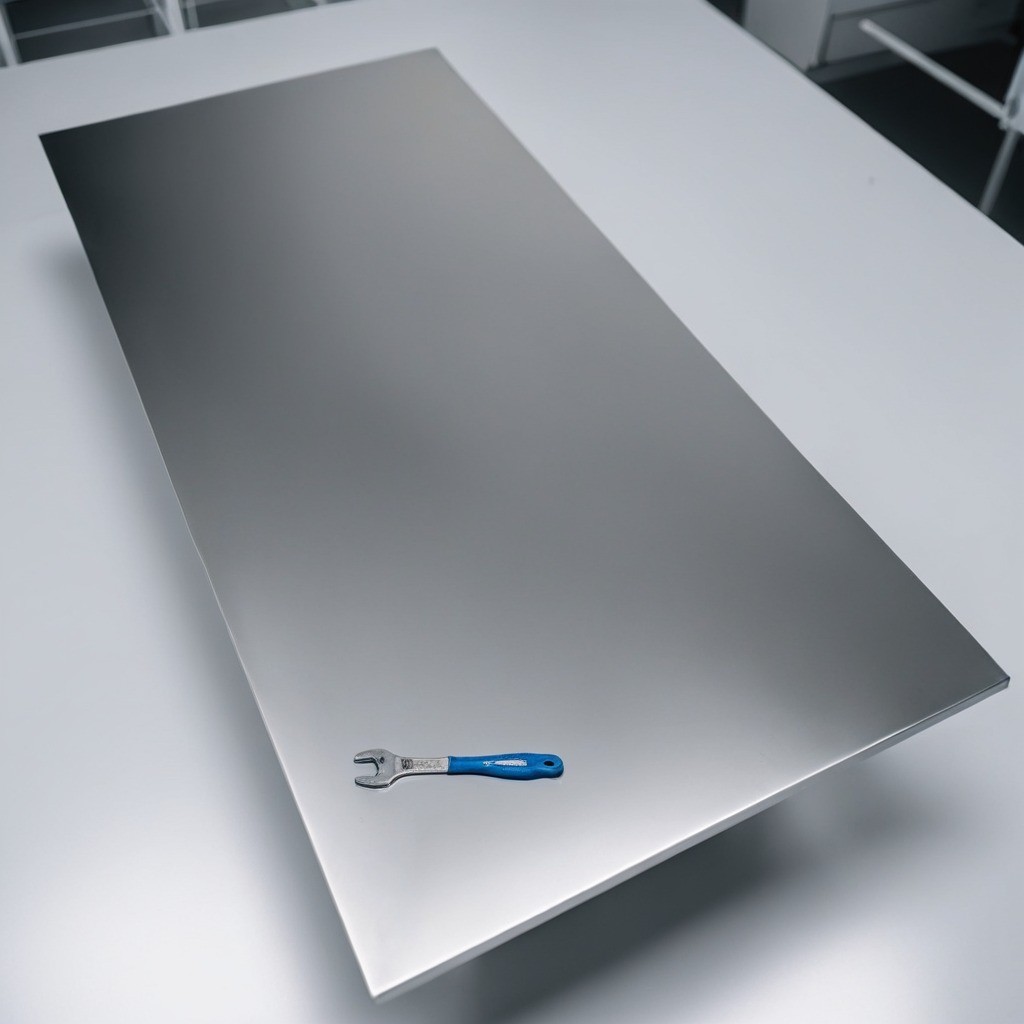
A wrench lies on the stainless steel table in a high-end prototyping lab.